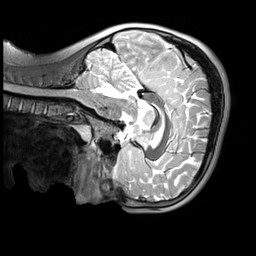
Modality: T2w
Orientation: sagittal
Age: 10
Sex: male
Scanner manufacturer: siemens
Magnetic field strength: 3 T
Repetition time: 3.2 s
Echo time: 0.408 s